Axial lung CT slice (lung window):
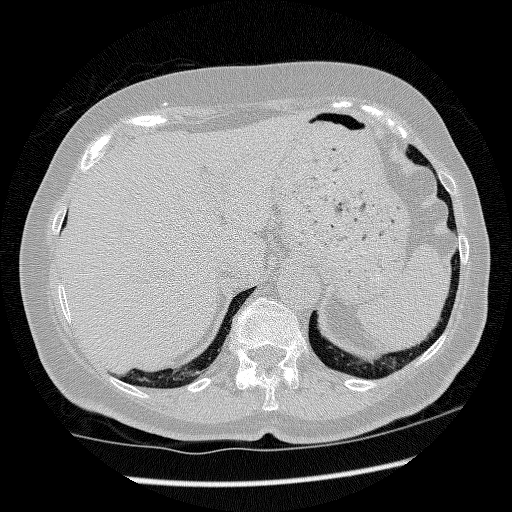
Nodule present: no